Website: walmart
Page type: account-selection
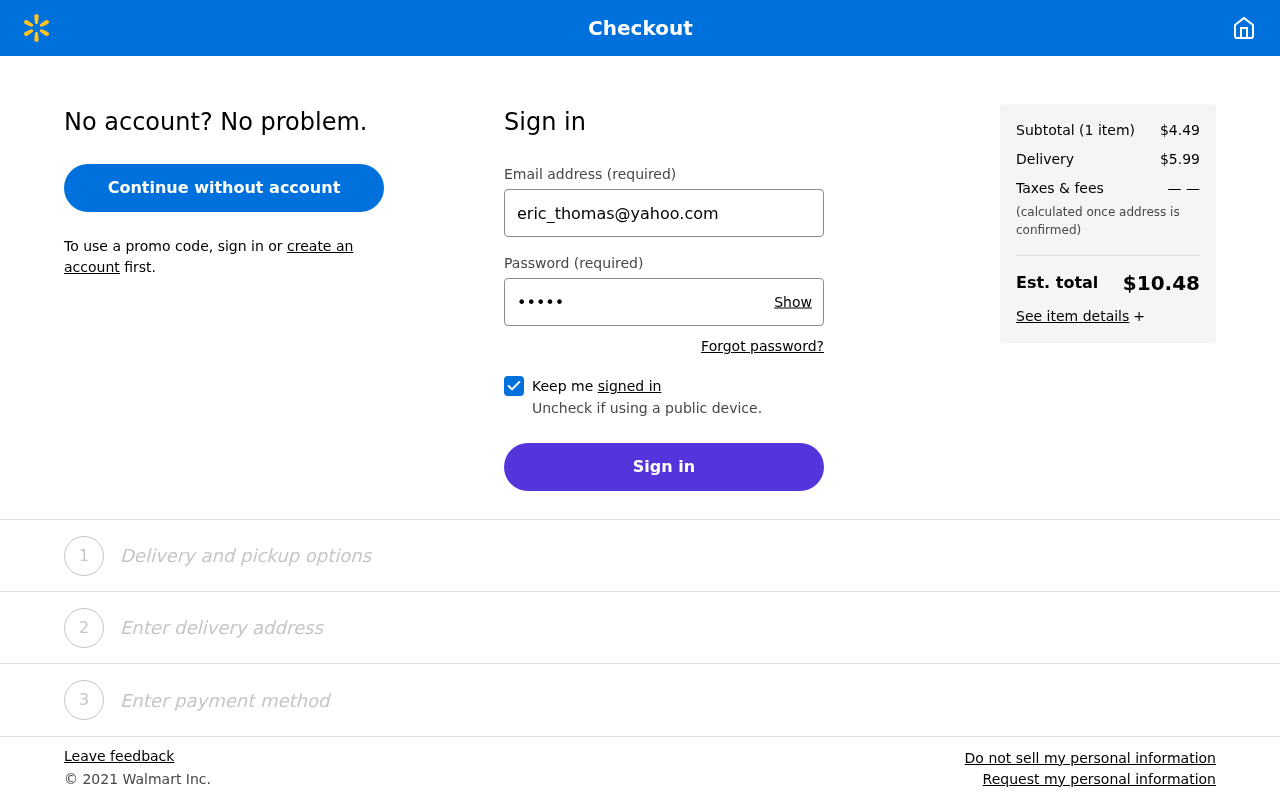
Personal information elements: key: PII_EMAIL
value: eric_thomas@yahoo.com
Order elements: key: ORDER_NUM_ITEMS
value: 1
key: ORDER_SUBTOTAL
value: $4.49
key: ORDER_SHIPPING_COST
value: $5.99
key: ORDER_TOTAL
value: $10.48